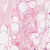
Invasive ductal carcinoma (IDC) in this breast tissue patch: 0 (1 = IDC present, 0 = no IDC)